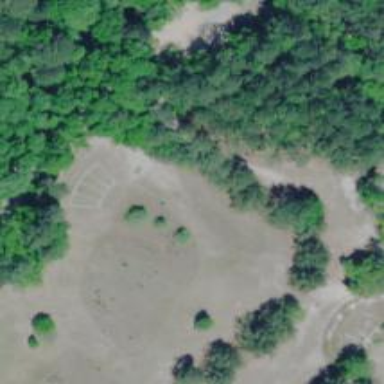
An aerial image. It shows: Disc golf tee.